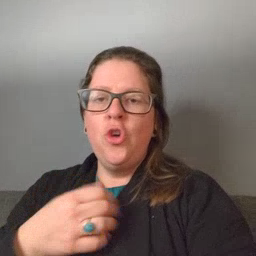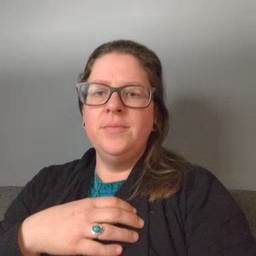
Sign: car